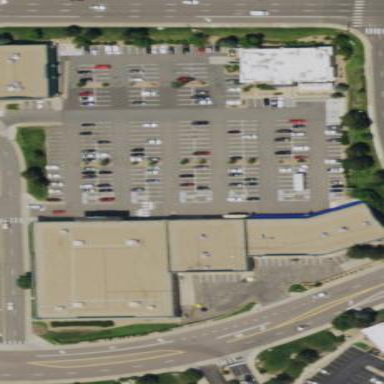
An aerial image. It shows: Retail area.